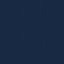
Land use / land cover class: SeaLake